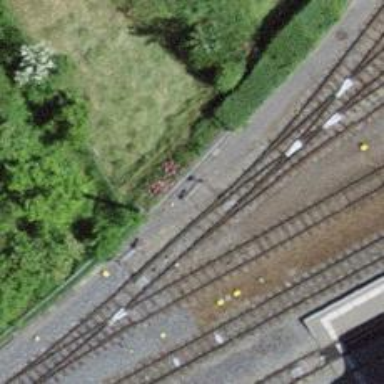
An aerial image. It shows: Railway switch.